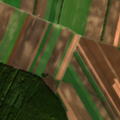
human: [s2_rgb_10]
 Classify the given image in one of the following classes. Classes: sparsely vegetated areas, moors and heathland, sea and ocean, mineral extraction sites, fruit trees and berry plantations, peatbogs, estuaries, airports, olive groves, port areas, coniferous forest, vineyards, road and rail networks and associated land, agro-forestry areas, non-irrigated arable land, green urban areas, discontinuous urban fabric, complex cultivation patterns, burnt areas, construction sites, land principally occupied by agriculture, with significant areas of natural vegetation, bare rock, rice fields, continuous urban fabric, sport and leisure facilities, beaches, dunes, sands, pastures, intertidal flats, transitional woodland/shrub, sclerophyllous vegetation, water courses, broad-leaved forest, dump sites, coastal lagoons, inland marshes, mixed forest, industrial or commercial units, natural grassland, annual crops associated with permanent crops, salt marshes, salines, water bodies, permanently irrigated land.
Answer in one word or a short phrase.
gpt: non-irrigated arable land, broad-leaved forest